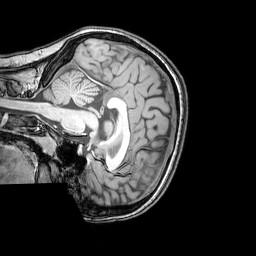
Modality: T1w
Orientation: sagittal
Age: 23
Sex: female
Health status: healthy
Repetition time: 0.081 s
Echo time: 0.037 s